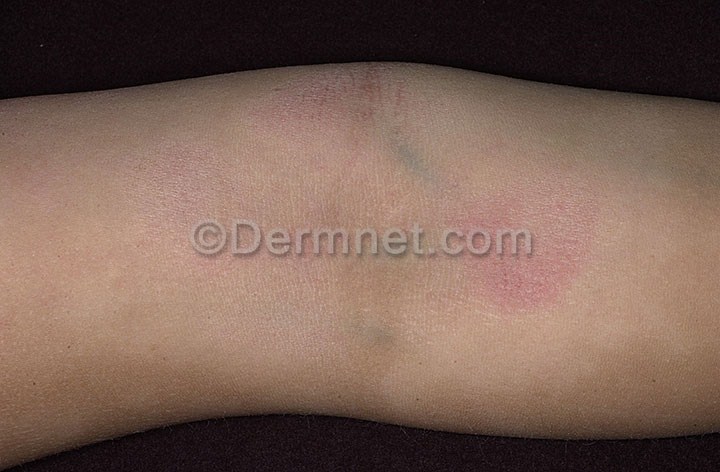
Disease: Atopic Dermatitis Photos